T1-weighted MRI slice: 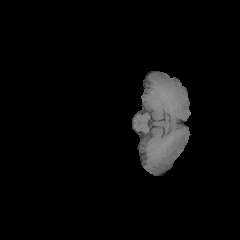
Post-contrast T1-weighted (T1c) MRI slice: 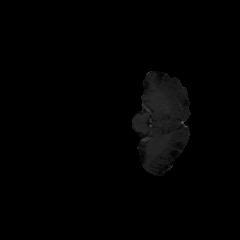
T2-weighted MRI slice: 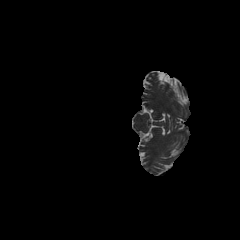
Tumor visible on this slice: no